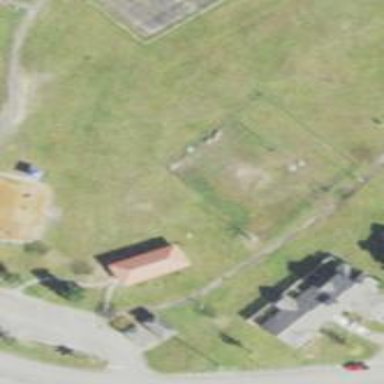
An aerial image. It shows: Fence is in the image.